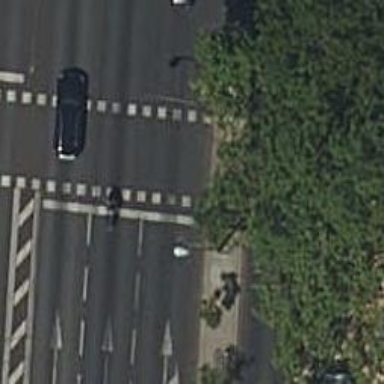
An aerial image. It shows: Crossing with traffic signals.